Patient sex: F
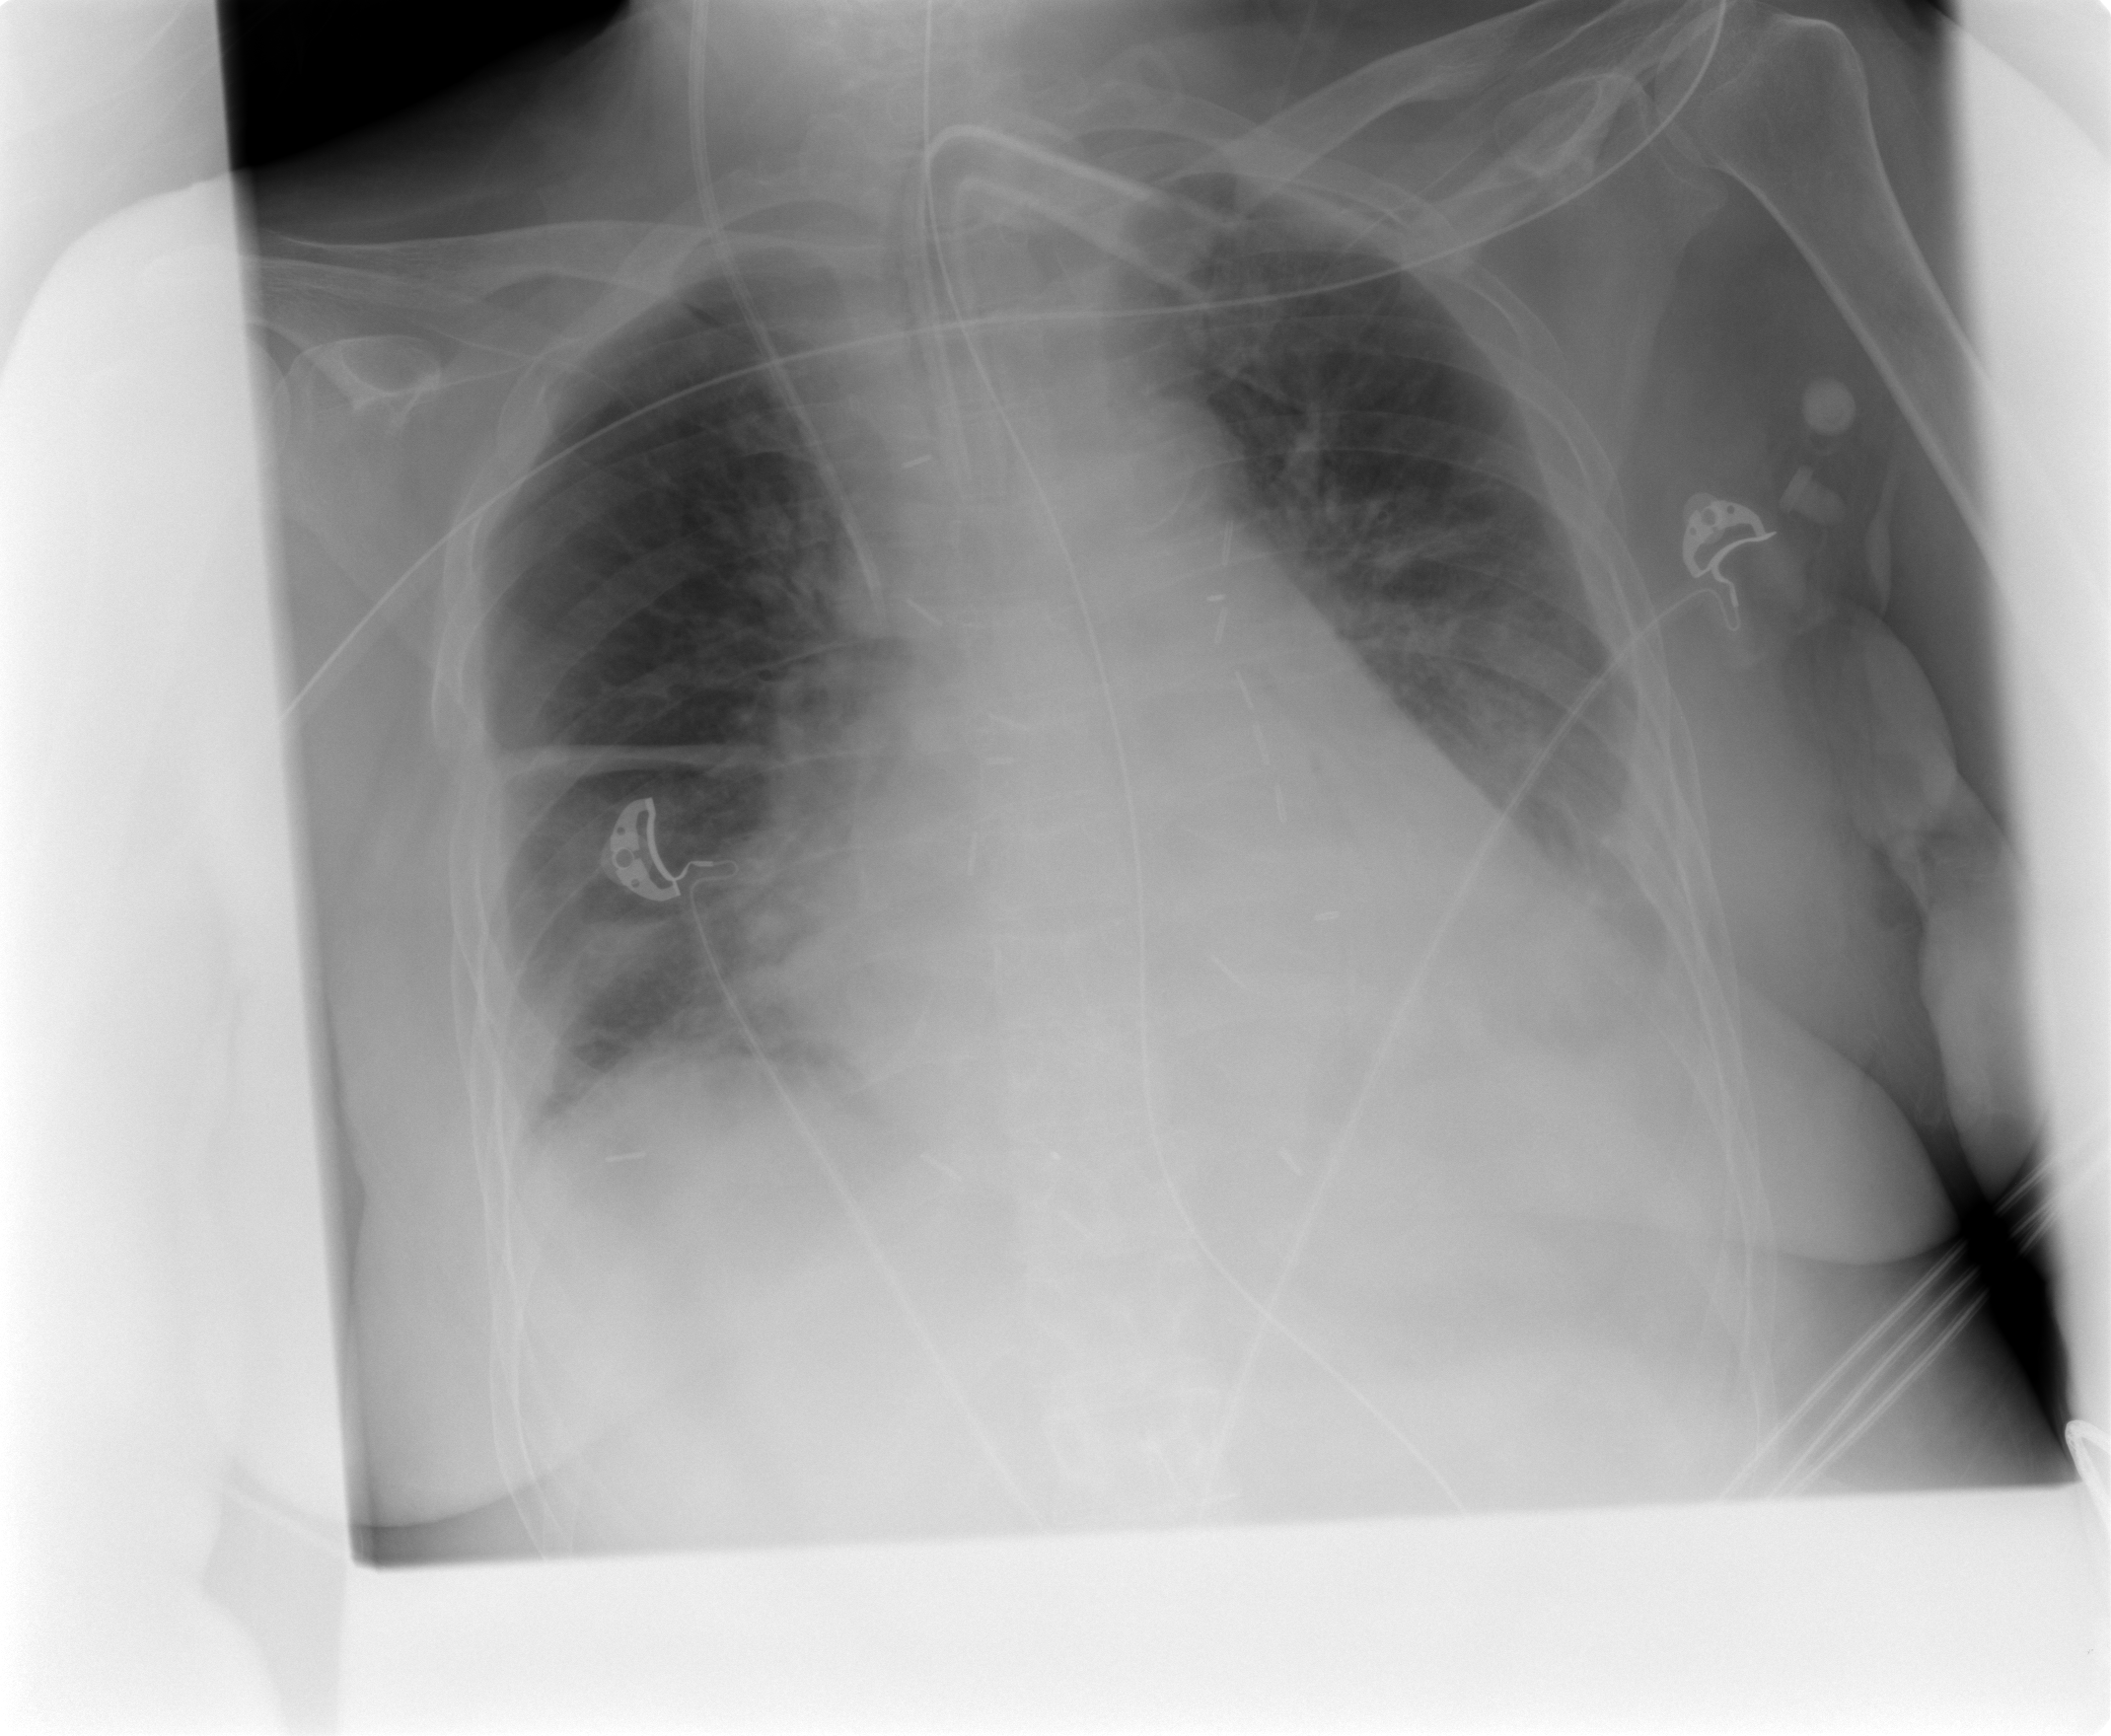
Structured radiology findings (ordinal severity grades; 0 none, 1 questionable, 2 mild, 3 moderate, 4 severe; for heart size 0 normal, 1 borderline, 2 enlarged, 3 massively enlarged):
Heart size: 0
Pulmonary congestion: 2
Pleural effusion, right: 2
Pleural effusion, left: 2
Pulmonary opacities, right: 1
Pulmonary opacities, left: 0
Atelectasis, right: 2
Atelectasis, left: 2